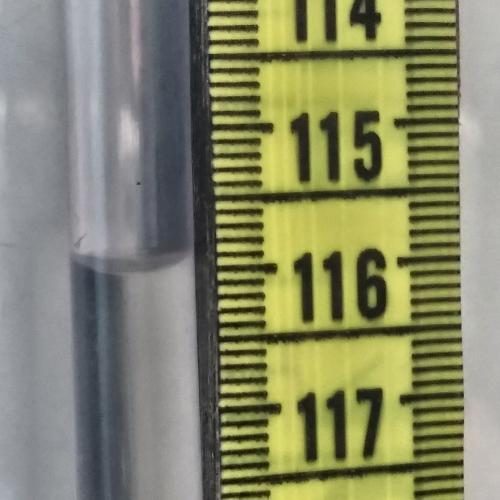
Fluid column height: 115.9 cm